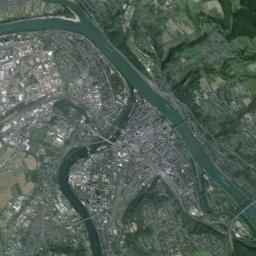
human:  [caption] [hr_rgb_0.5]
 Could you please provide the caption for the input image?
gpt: A curvy turquoise river with small islands and green and tan mixed fields and bustling cities on both sides of the bank .

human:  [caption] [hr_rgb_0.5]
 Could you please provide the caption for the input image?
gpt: There are many trees around the river .

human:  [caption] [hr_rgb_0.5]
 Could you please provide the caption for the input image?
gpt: The dark green river with some tributaries goes through the residential area .

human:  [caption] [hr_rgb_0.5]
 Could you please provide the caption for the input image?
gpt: The river goes through houses and grass .

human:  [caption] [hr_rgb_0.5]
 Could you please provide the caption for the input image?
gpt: There are many buildings and some green forests near the green river .